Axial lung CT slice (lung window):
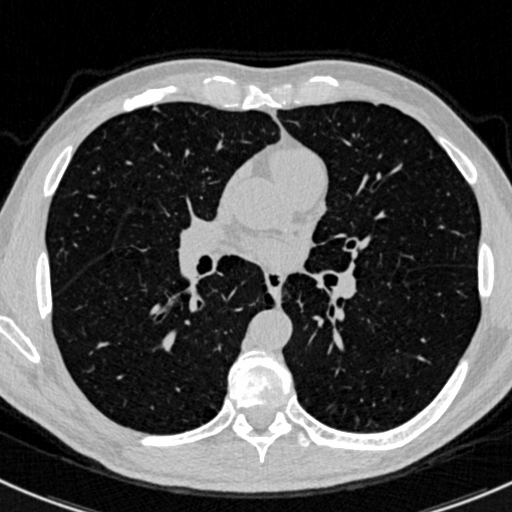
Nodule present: no